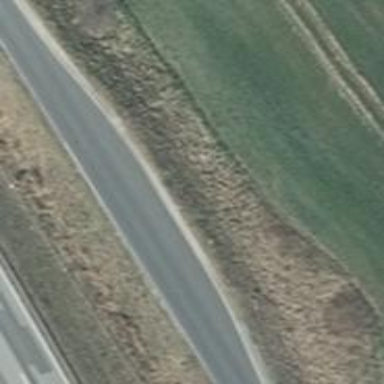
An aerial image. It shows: Unclassified road with asphalt surface.